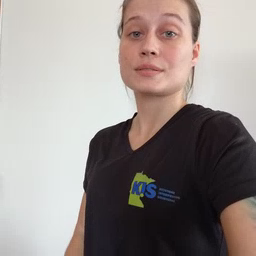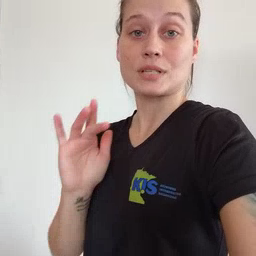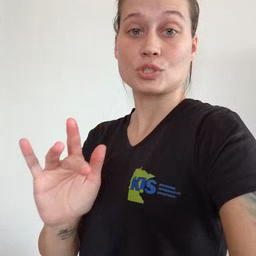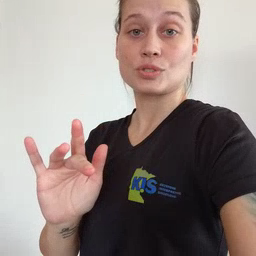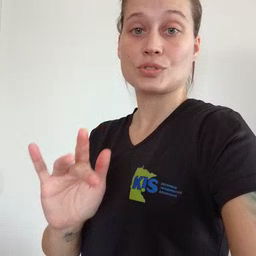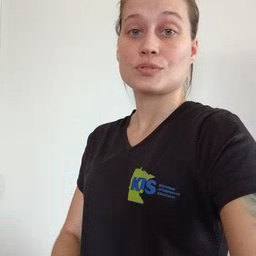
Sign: touch